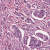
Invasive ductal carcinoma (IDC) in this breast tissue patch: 1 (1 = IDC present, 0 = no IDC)